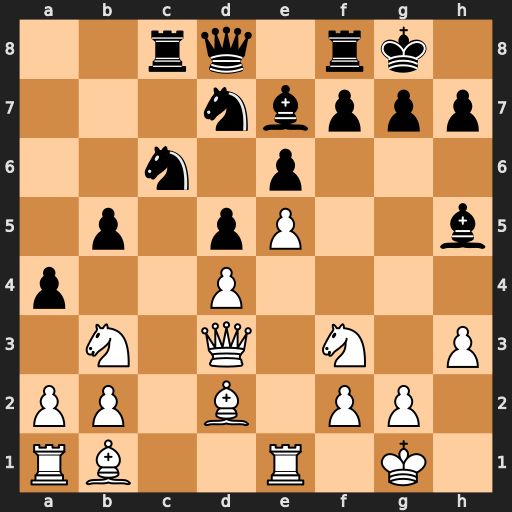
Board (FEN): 2rq1rk1/3nbppp/2n1p3/1p1pP2b/p2P4/1N1Q1N1P/PP1B1PP1/RB2R1K1
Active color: w
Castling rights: -
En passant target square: -
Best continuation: Qxh7#